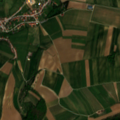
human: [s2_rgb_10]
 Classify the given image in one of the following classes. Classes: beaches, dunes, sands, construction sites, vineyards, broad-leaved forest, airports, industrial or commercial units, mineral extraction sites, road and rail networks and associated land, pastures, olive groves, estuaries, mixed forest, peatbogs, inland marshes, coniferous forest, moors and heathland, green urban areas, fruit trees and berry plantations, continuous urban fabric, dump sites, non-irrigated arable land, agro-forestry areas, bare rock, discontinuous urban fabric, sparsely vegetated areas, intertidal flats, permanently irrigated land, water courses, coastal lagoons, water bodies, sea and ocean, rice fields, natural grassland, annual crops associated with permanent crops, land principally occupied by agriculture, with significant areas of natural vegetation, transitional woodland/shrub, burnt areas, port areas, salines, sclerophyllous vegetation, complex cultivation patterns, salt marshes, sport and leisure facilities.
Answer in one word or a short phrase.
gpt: discontinuous urban fabric, non-irrigated arable land, vineyards, broad-leaved forest